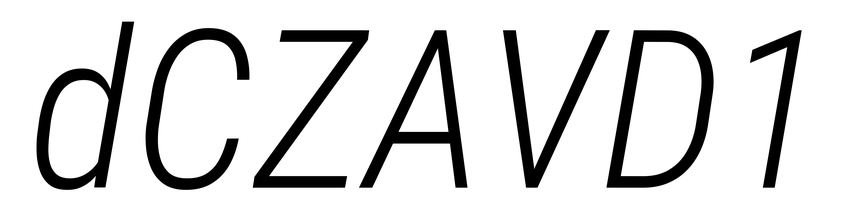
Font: Roboto-Italic_Condensed_Light_Italic